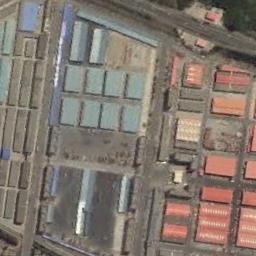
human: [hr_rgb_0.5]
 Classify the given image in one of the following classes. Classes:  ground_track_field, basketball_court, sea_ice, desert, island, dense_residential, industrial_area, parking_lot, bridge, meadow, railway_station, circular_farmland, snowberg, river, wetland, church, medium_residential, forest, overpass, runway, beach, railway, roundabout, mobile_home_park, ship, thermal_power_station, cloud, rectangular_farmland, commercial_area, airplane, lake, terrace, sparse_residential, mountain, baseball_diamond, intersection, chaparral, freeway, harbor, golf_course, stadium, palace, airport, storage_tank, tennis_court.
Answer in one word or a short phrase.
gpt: industrial_area